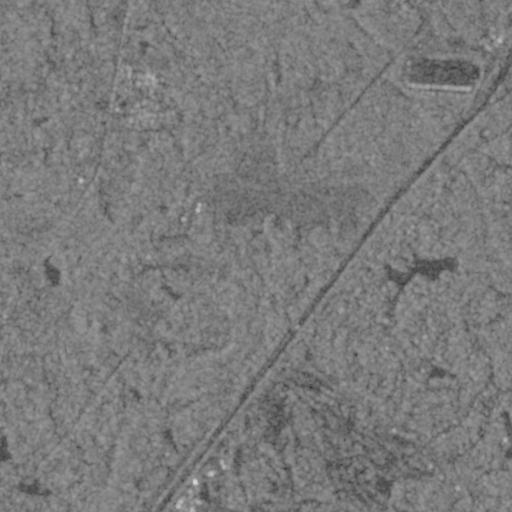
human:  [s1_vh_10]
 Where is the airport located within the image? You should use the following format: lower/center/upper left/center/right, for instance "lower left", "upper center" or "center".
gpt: The airport is located in the lower left of the image.
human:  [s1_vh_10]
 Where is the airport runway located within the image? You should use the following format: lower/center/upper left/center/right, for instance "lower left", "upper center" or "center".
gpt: The airport runway is located in the lower left of the image.
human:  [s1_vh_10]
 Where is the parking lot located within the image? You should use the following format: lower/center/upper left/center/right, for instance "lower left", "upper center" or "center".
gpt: The parking lot is located in the lower center of the image.
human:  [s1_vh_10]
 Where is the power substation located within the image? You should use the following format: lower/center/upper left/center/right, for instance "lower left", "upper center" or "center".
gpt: The power substation is located in the upper right of the image.
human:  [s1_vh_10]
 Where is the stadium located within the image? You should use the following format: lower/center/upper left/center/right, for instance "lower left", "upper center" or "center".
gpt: The stadium is located in the lower center of the image.
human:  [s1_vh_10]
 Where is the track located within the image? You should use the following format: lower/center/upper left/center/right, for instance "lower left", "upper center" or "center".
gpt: The track is located in the lower center of the image.
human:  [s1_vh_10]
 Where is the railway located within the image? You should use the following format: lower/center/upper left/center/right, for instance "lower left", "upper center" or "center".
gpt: The railway is located in the left of the image.
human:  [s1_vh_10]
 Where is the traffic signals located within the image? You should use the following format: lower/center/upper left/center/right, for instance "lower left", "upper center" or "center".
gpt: The traffic signals is located in the upper left of the image.
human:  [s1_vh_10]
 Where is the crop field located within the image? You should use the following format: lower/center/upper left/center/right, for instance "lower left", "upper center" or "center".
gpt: There is no crop field in the image.

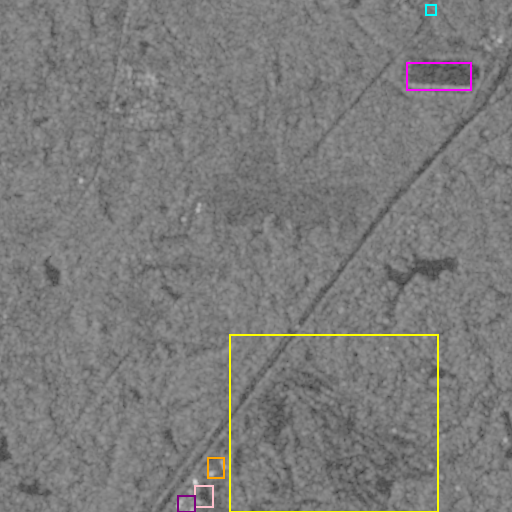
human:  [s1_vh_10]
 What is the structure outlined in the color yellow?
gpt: The structure outlined in yellow is a park.
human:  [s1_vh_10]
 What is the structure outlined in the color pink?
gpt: The structure outlined in pink is a parking lot.
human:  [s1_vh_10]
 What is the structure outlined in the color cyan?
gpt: The structure outlined in cyan is a power substation.
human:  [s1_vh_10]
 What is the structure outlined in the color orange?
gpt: The structure outlined in orange is a track.
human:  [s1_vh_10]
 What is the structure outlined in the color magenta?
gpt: The structure outlined in magenta is a building.
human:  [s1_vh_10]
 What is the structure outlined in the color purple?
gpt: The structure outlined in purple is a building.
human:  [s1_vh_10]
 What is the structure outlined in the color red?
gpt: There is no red outline.